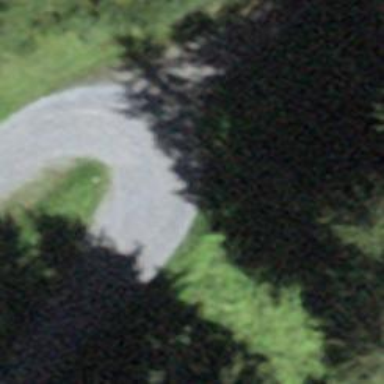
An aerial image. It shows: Service road with unpaved surface.